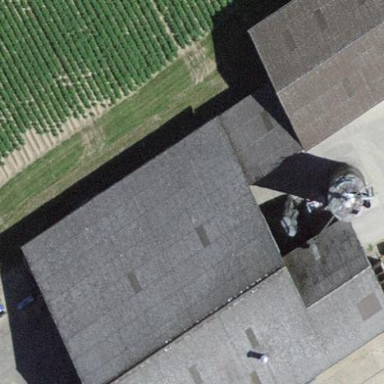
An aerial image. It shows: Rural barn.